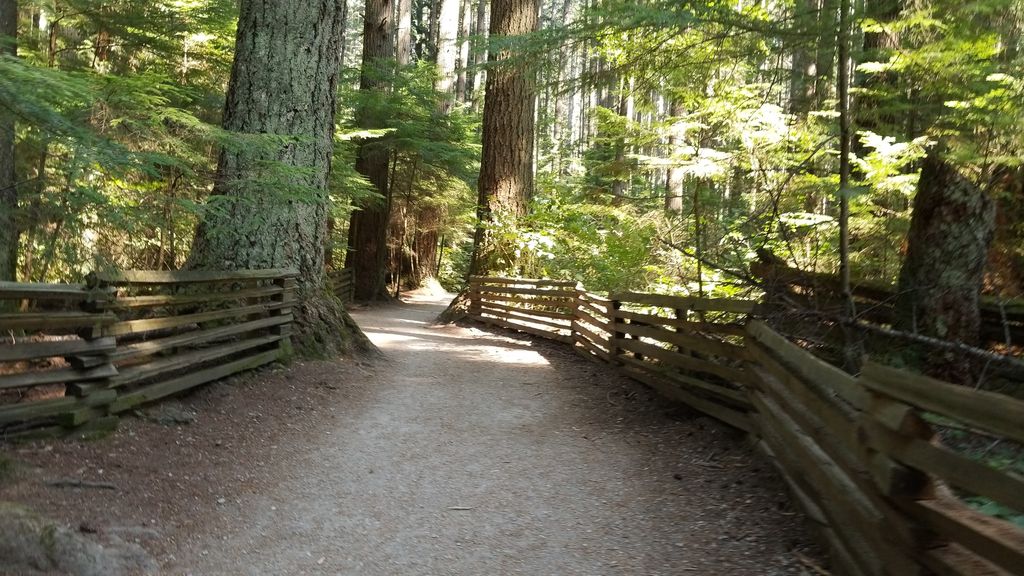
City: vancouver